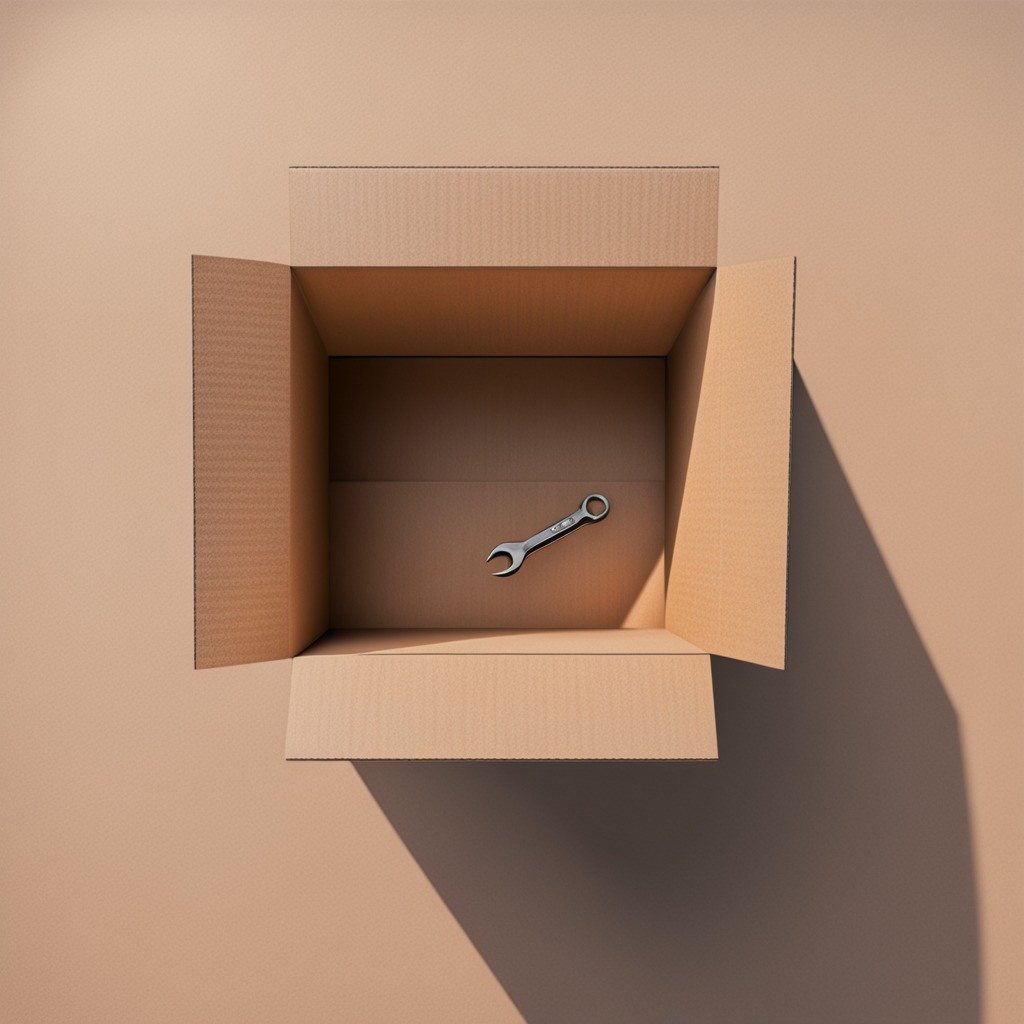
A wrench is lying on the cardboard box surface in an outdoor workshop during daytime bright natural light soft shadows slightly creased but